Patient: sex M, age 49
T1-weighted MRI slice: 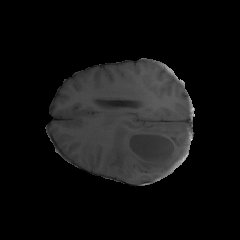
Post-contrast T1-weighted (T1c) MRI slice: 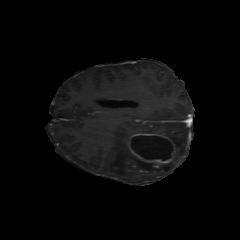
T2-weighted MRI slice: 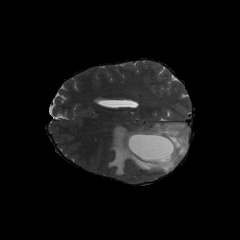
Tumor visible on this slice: yes
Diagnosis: Astrocytoma, IDH-mutant
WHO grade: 4